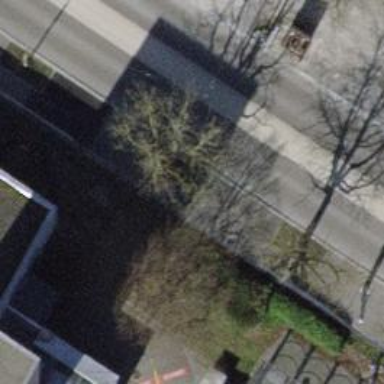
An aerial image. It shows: Tree-lined avenue.